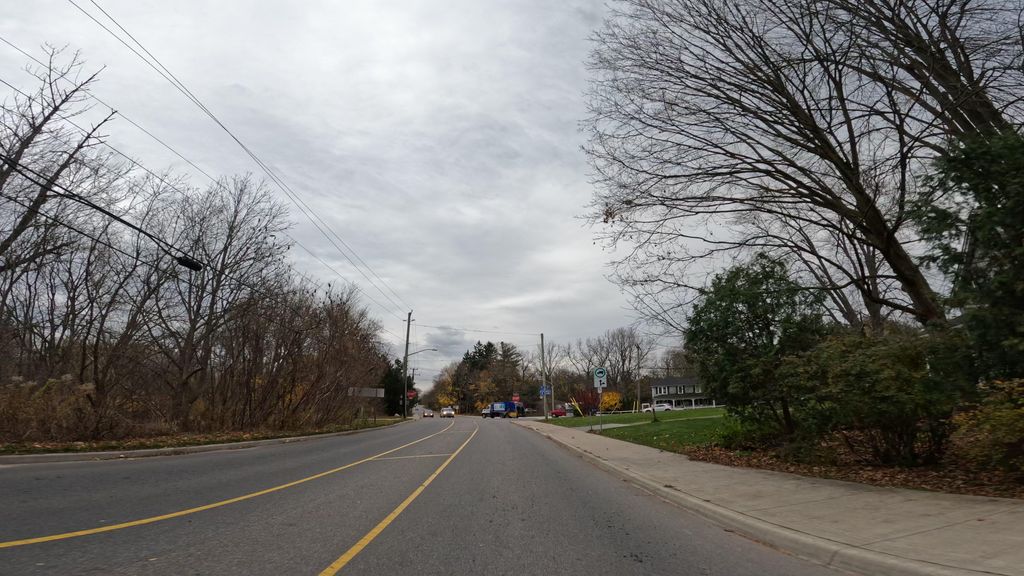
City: hamilton